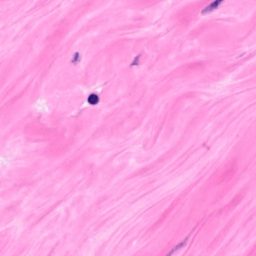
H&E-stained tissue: Breast